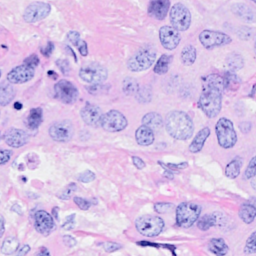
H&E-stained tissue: Breast